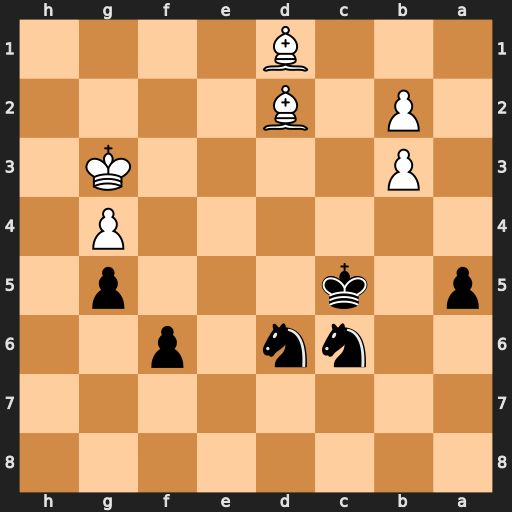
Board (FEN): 8/8/2nn1p2/p1k3p1/6P1/1P4K1/1P1B4/3B4
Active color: b
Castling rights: -
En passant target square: -
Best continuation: Ne4+ Kf3 Nxd2+